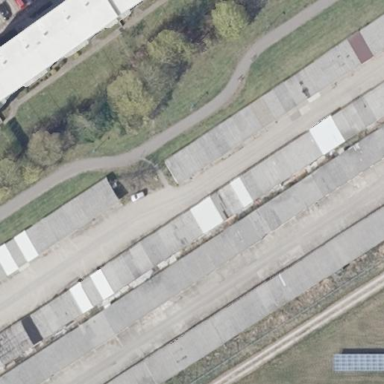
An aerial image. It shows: Group of garages.